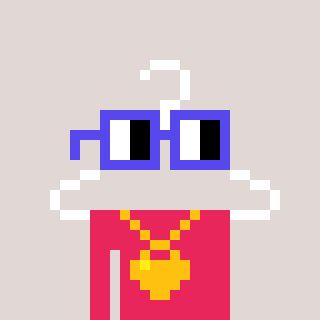
a pixel art character with square blue glasses, a hanger-shaped head and a redpinkish-colored body on a warm background